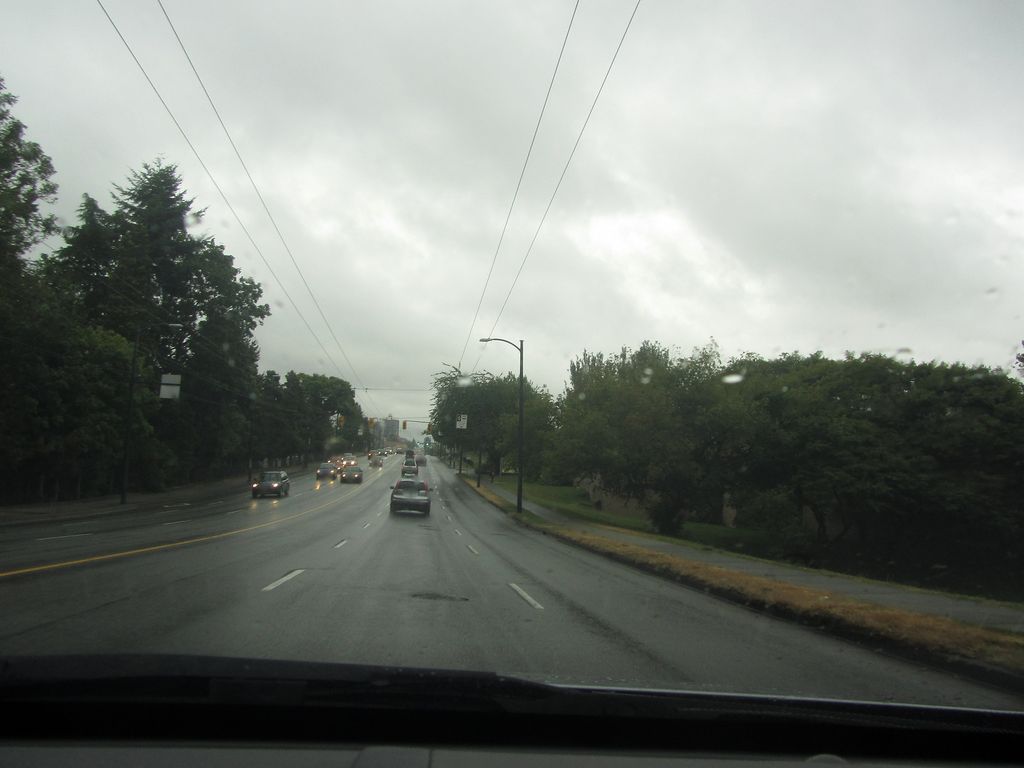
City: vancouver